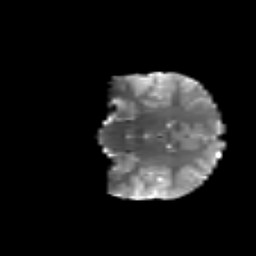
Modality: T2w
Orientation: coronal
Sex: female
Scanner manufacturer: siemens
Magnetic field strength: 3 T
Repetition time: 5 s
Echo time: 0.071 s